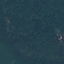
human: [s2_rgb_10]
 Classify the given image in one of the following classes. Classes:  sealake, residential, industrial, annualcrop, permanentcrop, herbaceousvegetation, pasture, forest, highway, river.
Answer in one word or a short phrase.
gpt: Forest